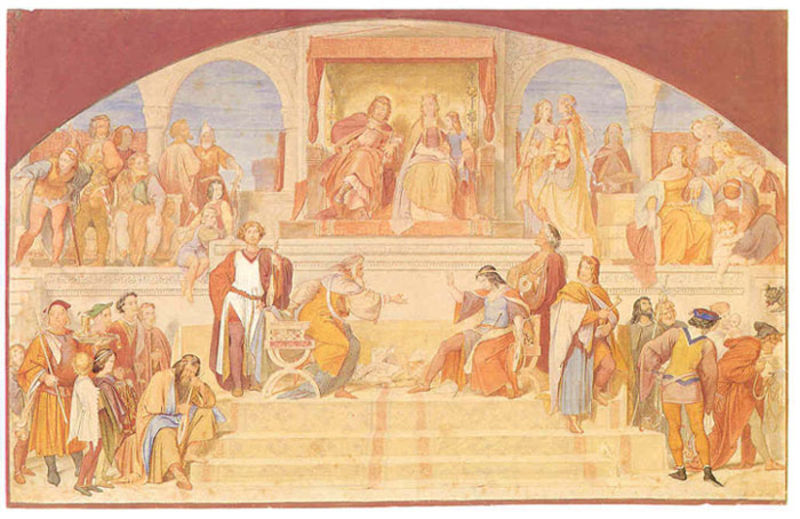
Titel: Der Sängerkrieg auf der Wartburg
Künstler: Moritz von Schwind
Standort: Karlsruhe
Institution: Staatliche Kunsthalle Karlsruhe
Schlagwörter: blau, gemälde, himmel, mann, umhang, frauen, gelb, menschen, ocker, sitzen, bunt, frau, hut, hüte, kleid, kleider, licht, männer, orange, pastell, skizze, stuhl, stühle, szene, säule, säulen, zeichnung, dach, rot, schloss, beige, fest, gesellschaft, gespräch, malerei, teppich, versammlung, alt, gericht, mütze, wand, geschichte, historie, kleidung, vorhang, kirche, haare, sessel, adel, decke, familie, kind, paar, musik, publikum, theater, prinzessin, kinder, herrschaft, farbig, sitz, bogen, schule, hosen, hof, bühnenbild, loge, saal, vorführung, rundbogen, treppe, treppen, arch, arches, architecture, argue, blue, celebration, chair, cloaks, columns, court, crowd, crown, curtain, fight, gefolge, hat, king, könig, men, palace, people, pope, red, religious, robes, stairs, steps, sword, thron, throne, white, women, black, carpet, discussion, dress, figurative, gold, green, hair, meeting, old, painting, robe, seated, sit, sitting, talk, wall, woman, yellow, wandgemälde, wandmalerei, pink, print, brown, perspective, stufe, stufen, gedanken, nachdenken, halle, bögen, laviert, treppenstufen, antike, religion, palast, geben, streit, volk, herrscher, entwurf, kranz, ritter, verhandlung, arkaden, rom, halbrund, fries, hand, antik, griechen, classical, greek, man, naked, roman, sky, rundbögen, priester, prinz, house, audienz, treppenstufe, antikisierend, diskussion, baldachin, boy, child, drapes, feet, prince, höfisch, könige, herrscherin, königin, fresko, light, drawing, paper, vorhahng, wandbild, castle, zuhörer, cartoon, hats, sketch, beard, old man, theatralisch, disput, faces, hofstaat, antikisch, szepter, children, scene, römisch, putto, italy, abwehr, emperor, feast, party, royal, ancient, cloak, clothes, family, antique, design, renaissance, rome, hog, draft, jesus, lunette, ceiling, water colour, colorful, pastel, shoes, urteil, musician, medieval, raffael, rat, pilger, antiquity, zweifel, gowns, play, königshof, aquarell, fresco, jester, neoclassical, humans, christian, rich, blasse farben, tan, bible, judgement, kid, dance, standing, raphael, staff, argument, mural, royalty, königspaar, enttäuschung, awning, canopy, scholar, greece, sockel, performance, princess, queen, servants, hari, bacchus, hose, center, ruler, justice, 19. jahrhundert, 1900, königskind, hierarchy, crowns, emporer, miracle, attendants, dispute, yelow, pilar, kingdom, emporor, thrones, welathy, capes, middle century, athens, joker, gerecht, judge, hoffest, onlookers, thro, lunet, man\, medieal, bluw, raphael inspired, al secco, averroes, disputation, early modern, dais, philosophers, ueen, fresque, debate, oratory, nobles, trone, elite, pastelle, subjects, cepter, nobelty, courtesans, wager, royal household, freske, romabn, nobl;es, barbig, hofspiel, archies, gthering, ruling, rulers, juding, mythologhy, historiere, ikönig, convertation, diksussion